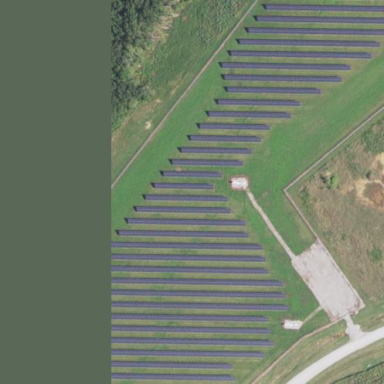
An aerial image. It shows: Solar power plant utilizing photovoltaic technology.